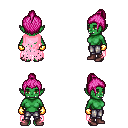
a pixel art fantasy rpg character, female body template, orc, green skin, pink tattered cape, metal pants, pink short topknot hairstyle, gold gloves, maroon shoes, four views (front, back, left, right), 2x2 character sprite sheet, small pixel art, hard edges, no anti-aliasing